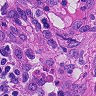
Metastatic tissue present: no